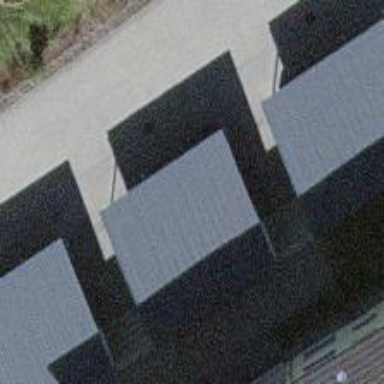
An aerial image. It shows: Group of garages.